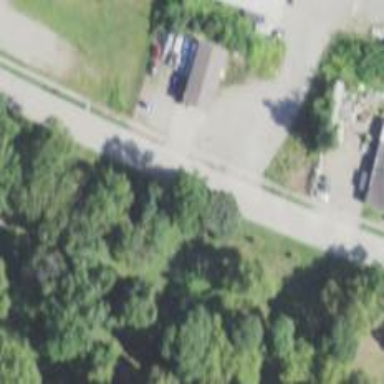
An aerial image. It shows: Residential road with sidewalk on the left side.